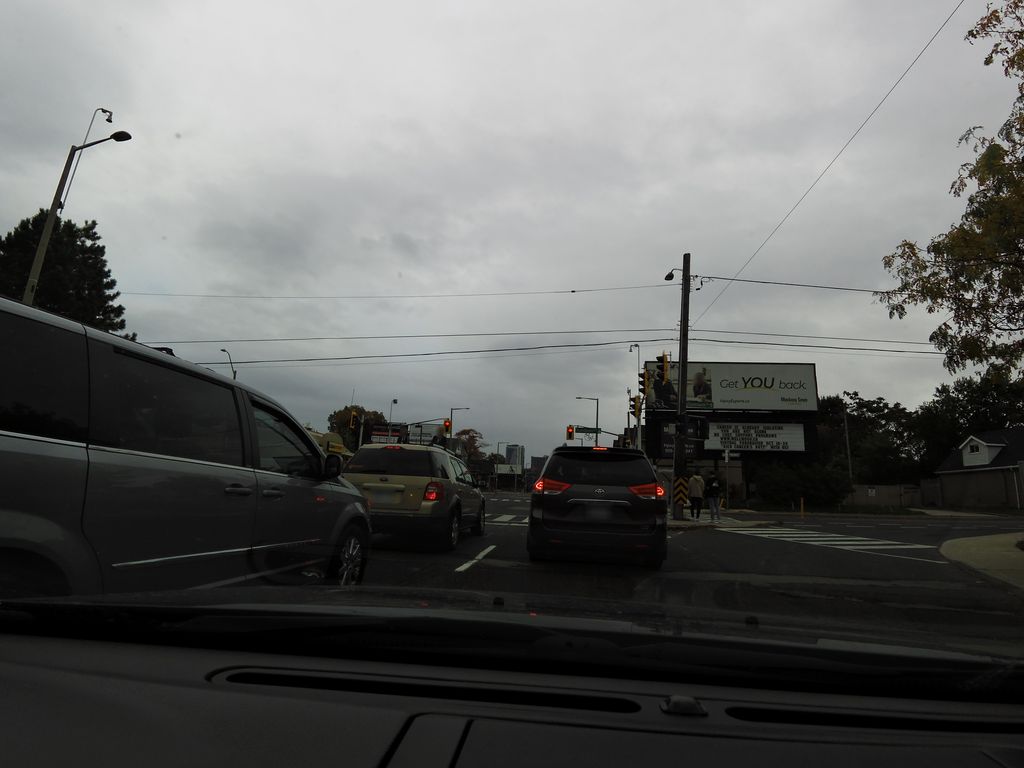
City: hamilton